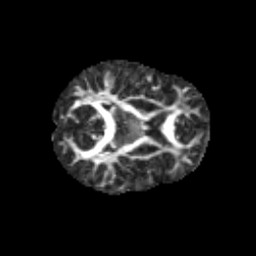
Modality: FA
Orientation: axial
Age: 10
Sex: male
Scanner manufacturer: siemens
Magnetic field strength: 3 T
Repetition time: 3.8 s
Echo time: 0.07 s